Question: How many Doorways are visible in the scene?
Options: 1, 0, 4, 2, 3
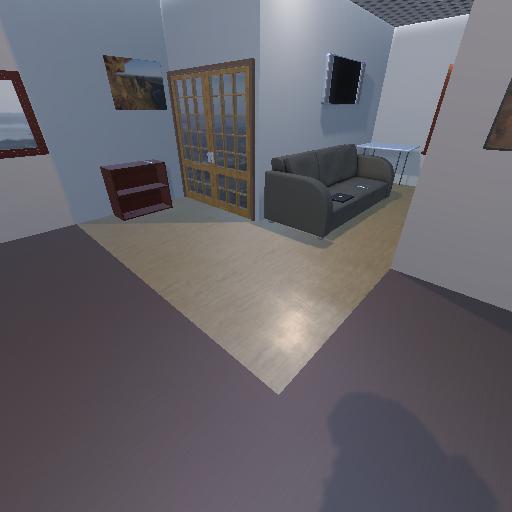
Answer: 1